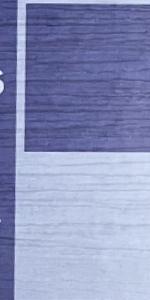
Label: Empty